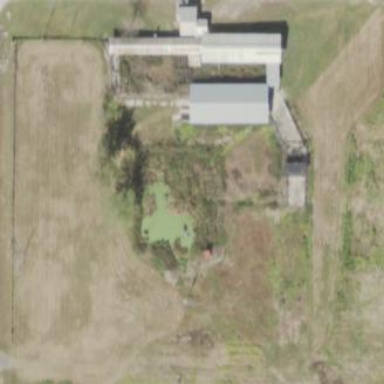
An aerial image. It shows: Dairy farmyard.